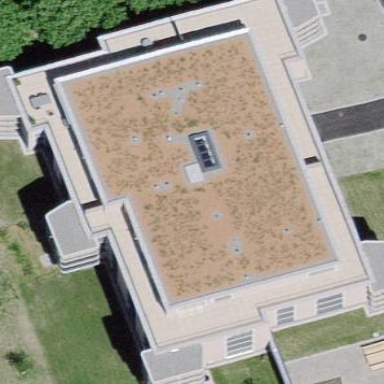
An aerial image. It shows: Apartment building with flat roof.